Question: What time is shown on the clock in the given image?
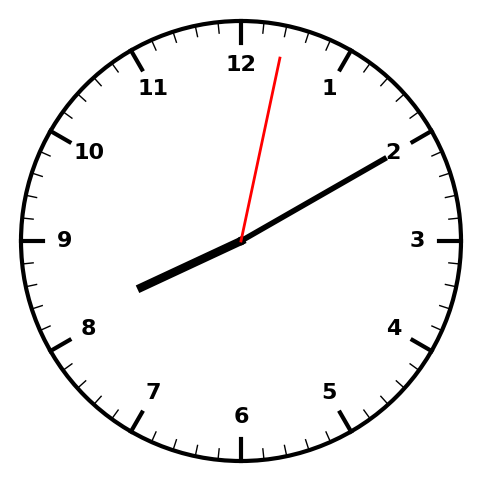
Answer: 08:10:02